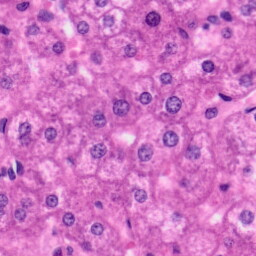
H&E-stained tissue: Liver